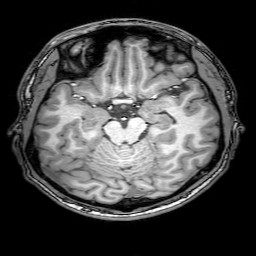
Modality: T1w
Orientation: coronal
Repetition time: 0.00828 s
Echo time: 0.00388 s